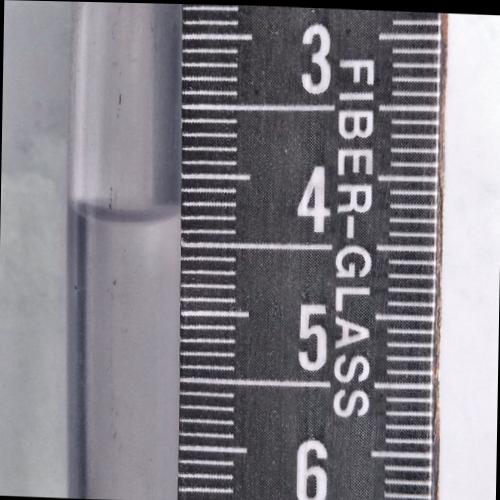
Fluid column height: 4.3 cm